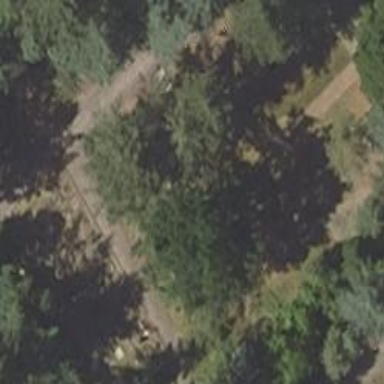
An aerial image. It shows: Grave yard.